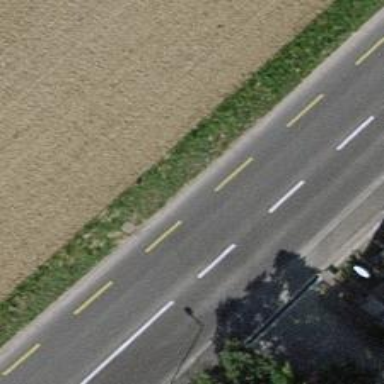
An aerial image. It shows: Secondary road with sidewalk on the left.